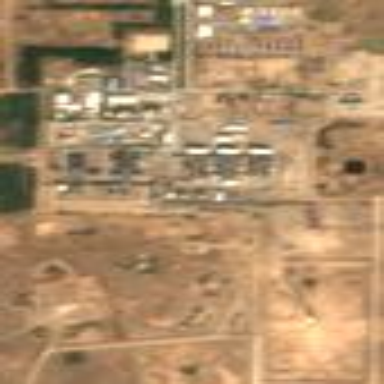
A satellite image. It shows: Industrial area with refinery surrounded by wall.